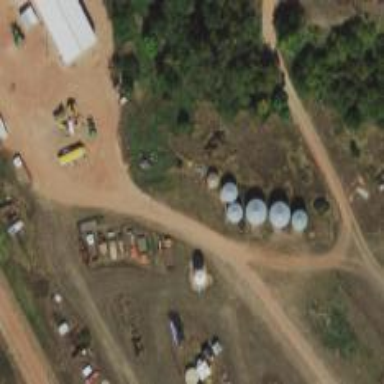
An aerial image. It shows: Silo.